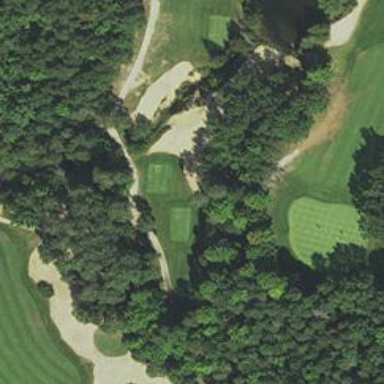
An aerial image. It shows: Golf bunker filled with sandy terrain.